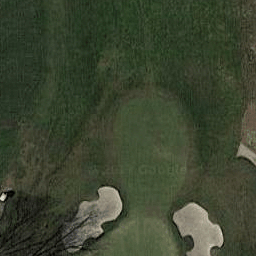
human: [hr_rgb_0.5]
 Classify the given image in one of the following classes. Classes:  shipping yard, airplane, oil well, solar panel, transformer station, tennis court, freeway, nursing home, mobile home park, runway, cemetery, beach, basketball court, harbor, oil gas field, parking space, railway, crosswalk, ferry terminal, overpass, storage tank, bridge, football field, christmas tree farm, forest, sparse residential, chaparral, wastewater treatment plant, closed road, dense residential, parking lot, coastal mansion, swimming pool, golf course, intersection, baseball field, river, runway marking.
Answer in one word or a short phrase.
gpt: golf course